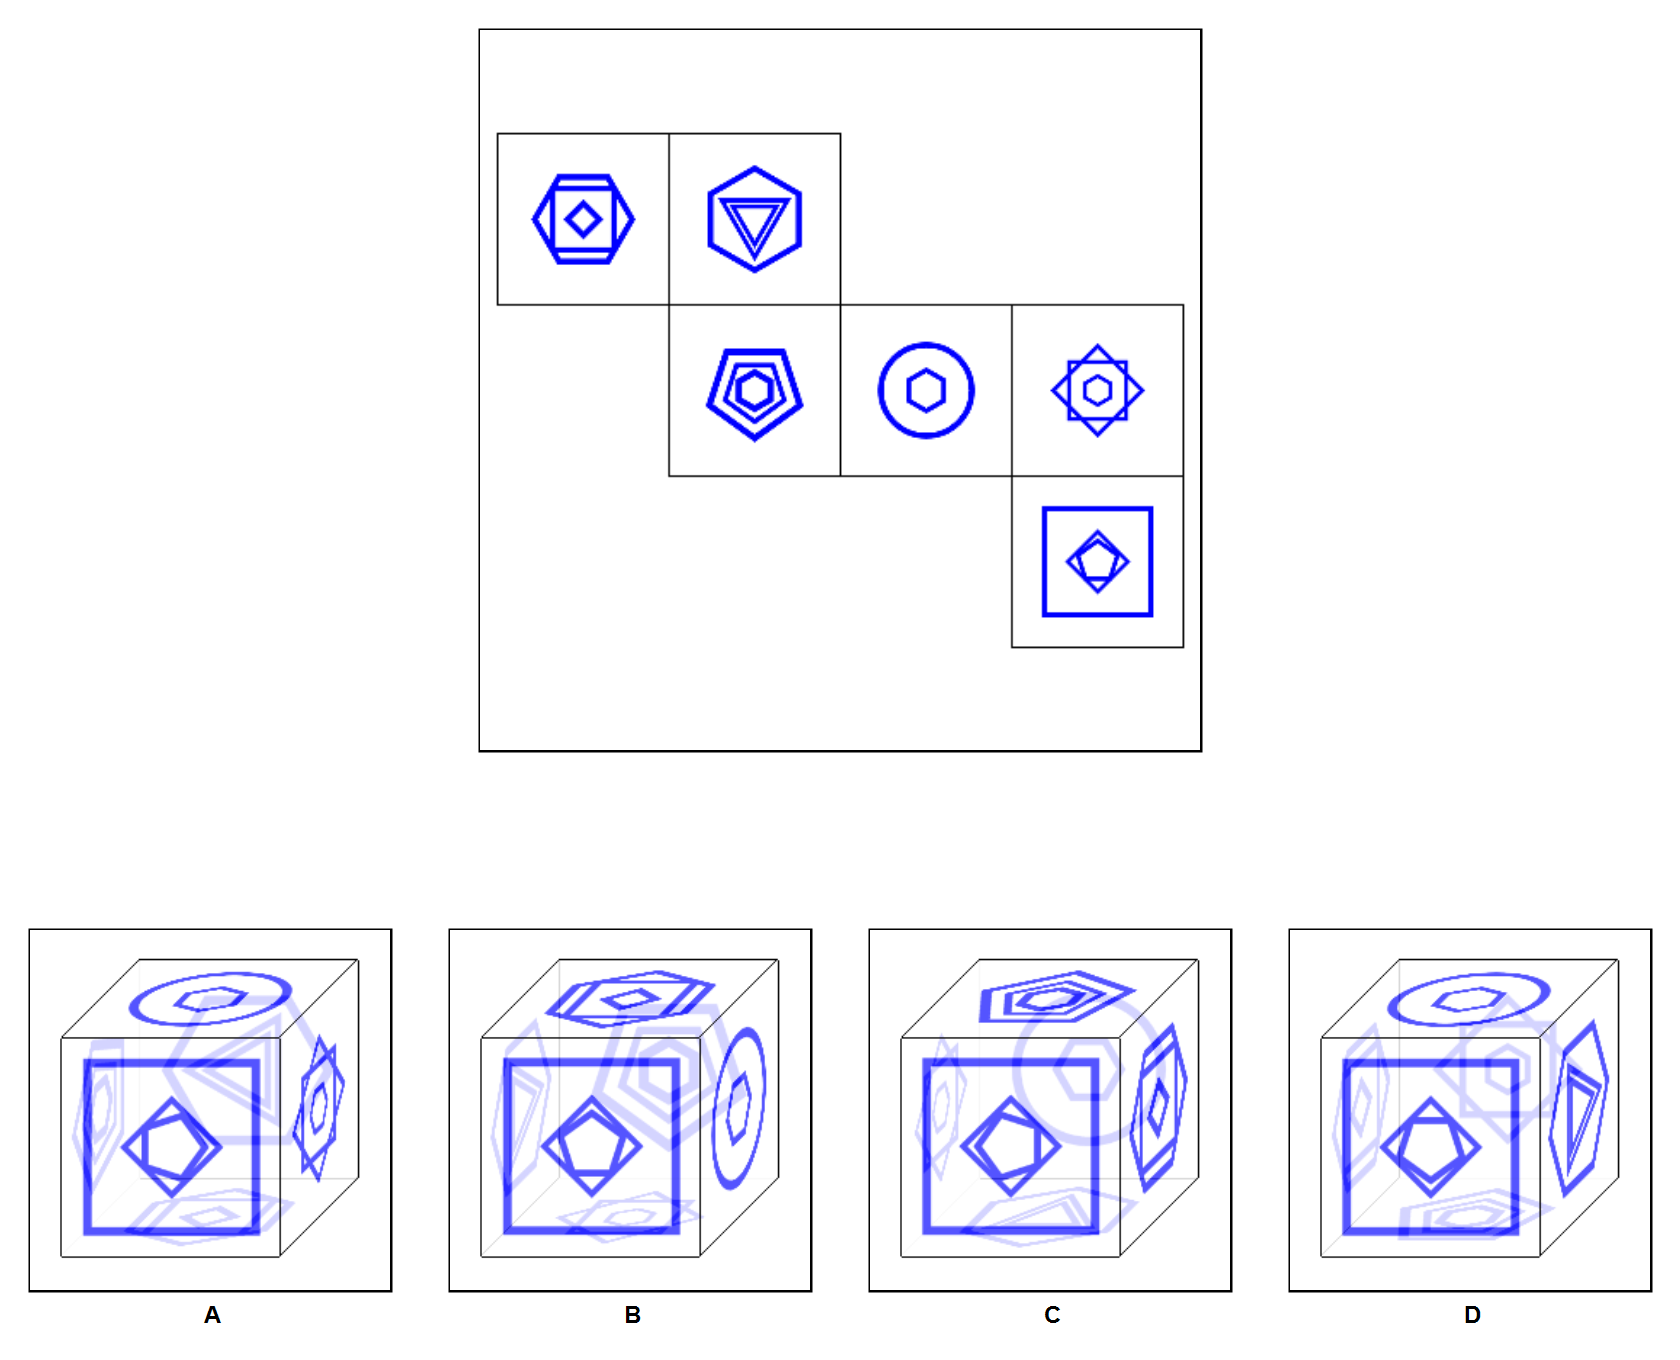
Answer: A